Field crop: maize
Growth stage: 1
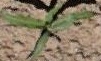
Species: maize